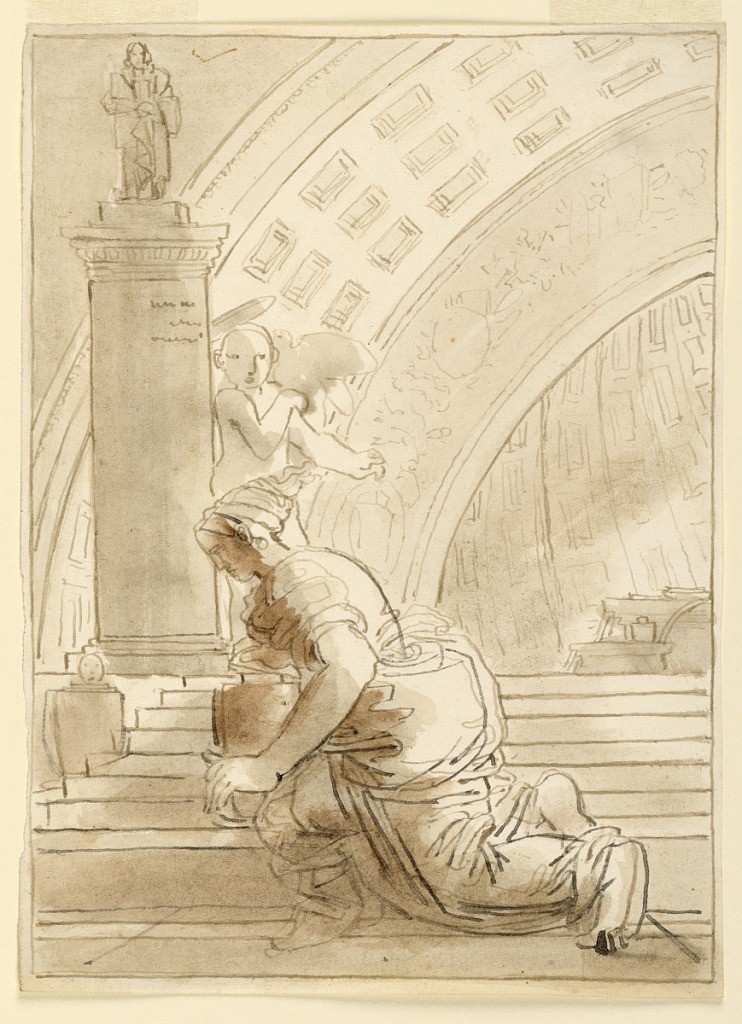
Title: Interior Scene with Mary
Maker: Fortunato Duranti, Italian, 1787 - 1863
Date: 1820–1850
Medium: Pen and brown and black ink, brush and sepia wash on paper
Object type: Drawing
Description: The Virgin Mary kneels on a stairway before a monument near which an angel stands. Classical interior.